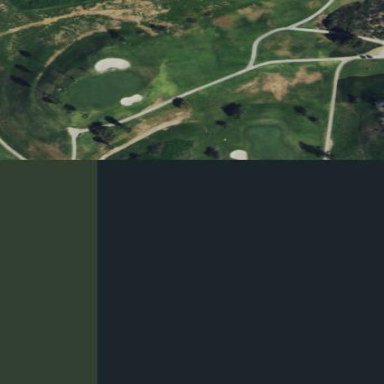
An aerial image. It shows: Area with grass used as rough in golf course.